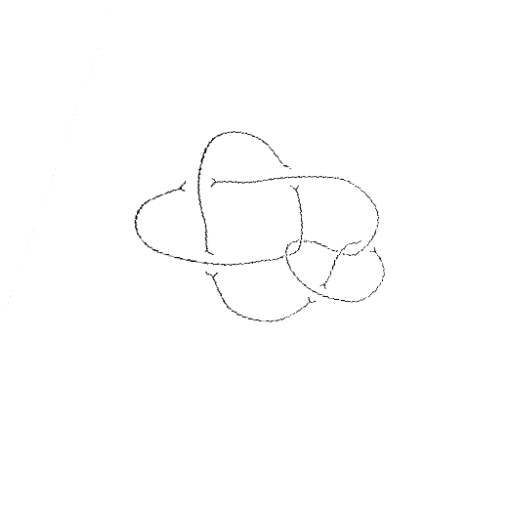
Crossing number: 8